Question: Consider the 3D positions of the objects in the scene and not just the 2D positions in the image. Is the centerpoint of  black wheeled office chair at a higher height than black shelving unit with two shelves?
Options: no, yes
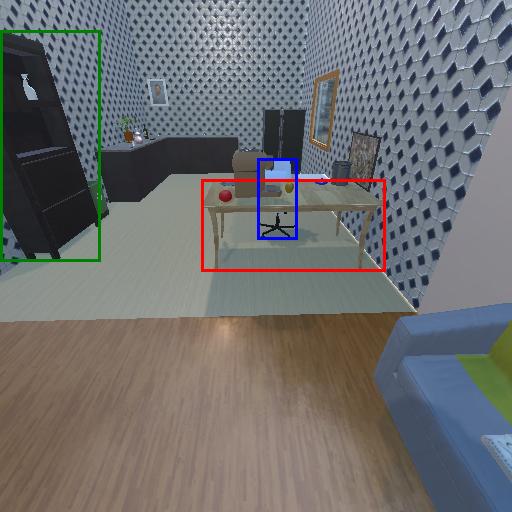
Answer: no